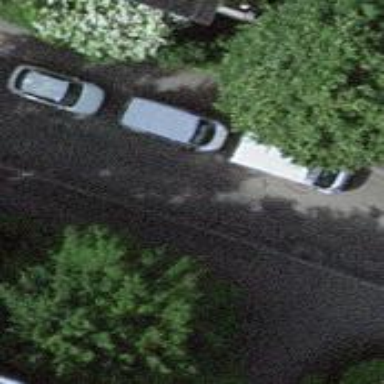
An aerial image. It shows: Residential road with asphalt surface. There are sidewalks on both sides of the road. The left parking lane is parallel.